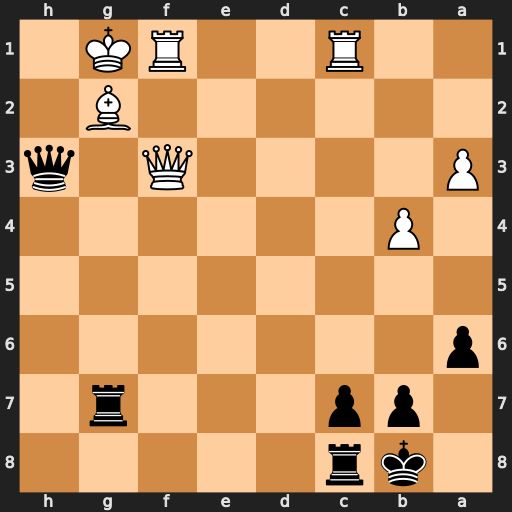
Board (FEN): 1kr5/1pp3r1/p7/8/1P6/P4Q1q/6B1/2R2RK1
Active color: b
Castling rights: -
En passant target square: -
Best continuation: Rxg2+ Qxg2 Qe3+ Rf2 Qxc1+